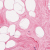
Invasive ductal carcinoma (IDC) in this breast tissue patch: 0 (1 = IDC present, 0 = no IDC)